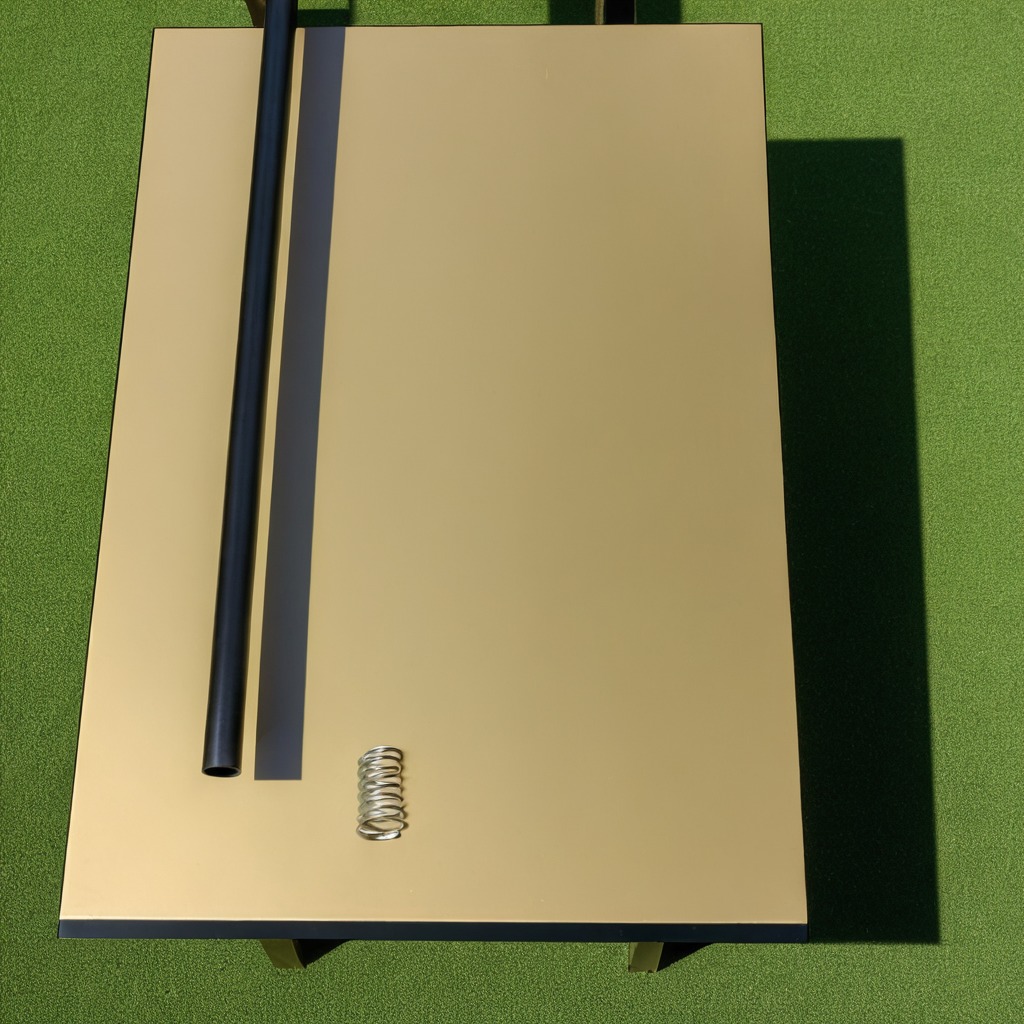
A coiled metal spring is lying on a clean utility table in a temporary outdoor tool station.